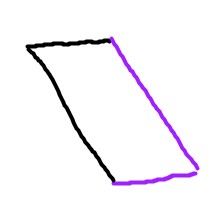
Shape: parallelogram